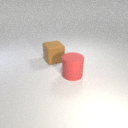
large red rubber cylinder to the right of large brown rubber cube